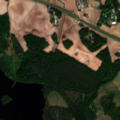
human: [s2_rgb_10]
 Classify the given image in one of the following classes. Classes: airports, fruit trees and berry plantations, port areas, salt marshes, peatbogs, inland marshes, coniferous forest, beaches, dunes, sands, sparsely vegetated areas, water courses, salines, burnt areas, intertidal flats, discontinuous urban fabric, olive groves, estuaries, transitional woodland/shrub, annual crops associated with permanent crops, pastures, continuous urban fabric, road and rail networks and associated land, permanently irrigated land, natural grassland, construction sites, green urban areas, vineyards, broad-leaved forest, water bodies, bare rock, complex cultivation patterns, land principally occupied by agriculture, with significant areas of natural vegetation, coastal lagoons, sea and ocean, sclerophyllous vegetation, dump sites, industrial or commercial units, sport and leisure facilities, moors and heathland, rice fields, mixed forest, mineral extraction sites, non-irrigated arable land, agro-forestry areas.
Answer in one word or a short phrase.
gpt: land principally occupied by agriculture, with significant areas of natural vegetation, coniferous forest, mixed forest, water bodies